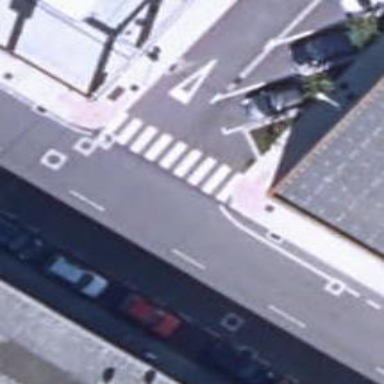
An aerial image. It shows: Uncontrolled zebra crossing on the road.